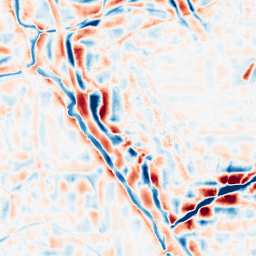
Category: wavelet
Decomposition family: wavelet_reverse_biorthogonal
Decomposition parameters: wavelet: rbio5.5
level: 4
Upsampling method: linear_exact
Upsampling parameters: scale: 4
Upsampling scale: 4